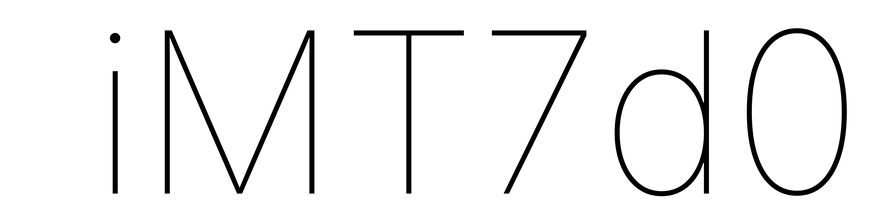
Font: Inter_Thin